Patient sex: F
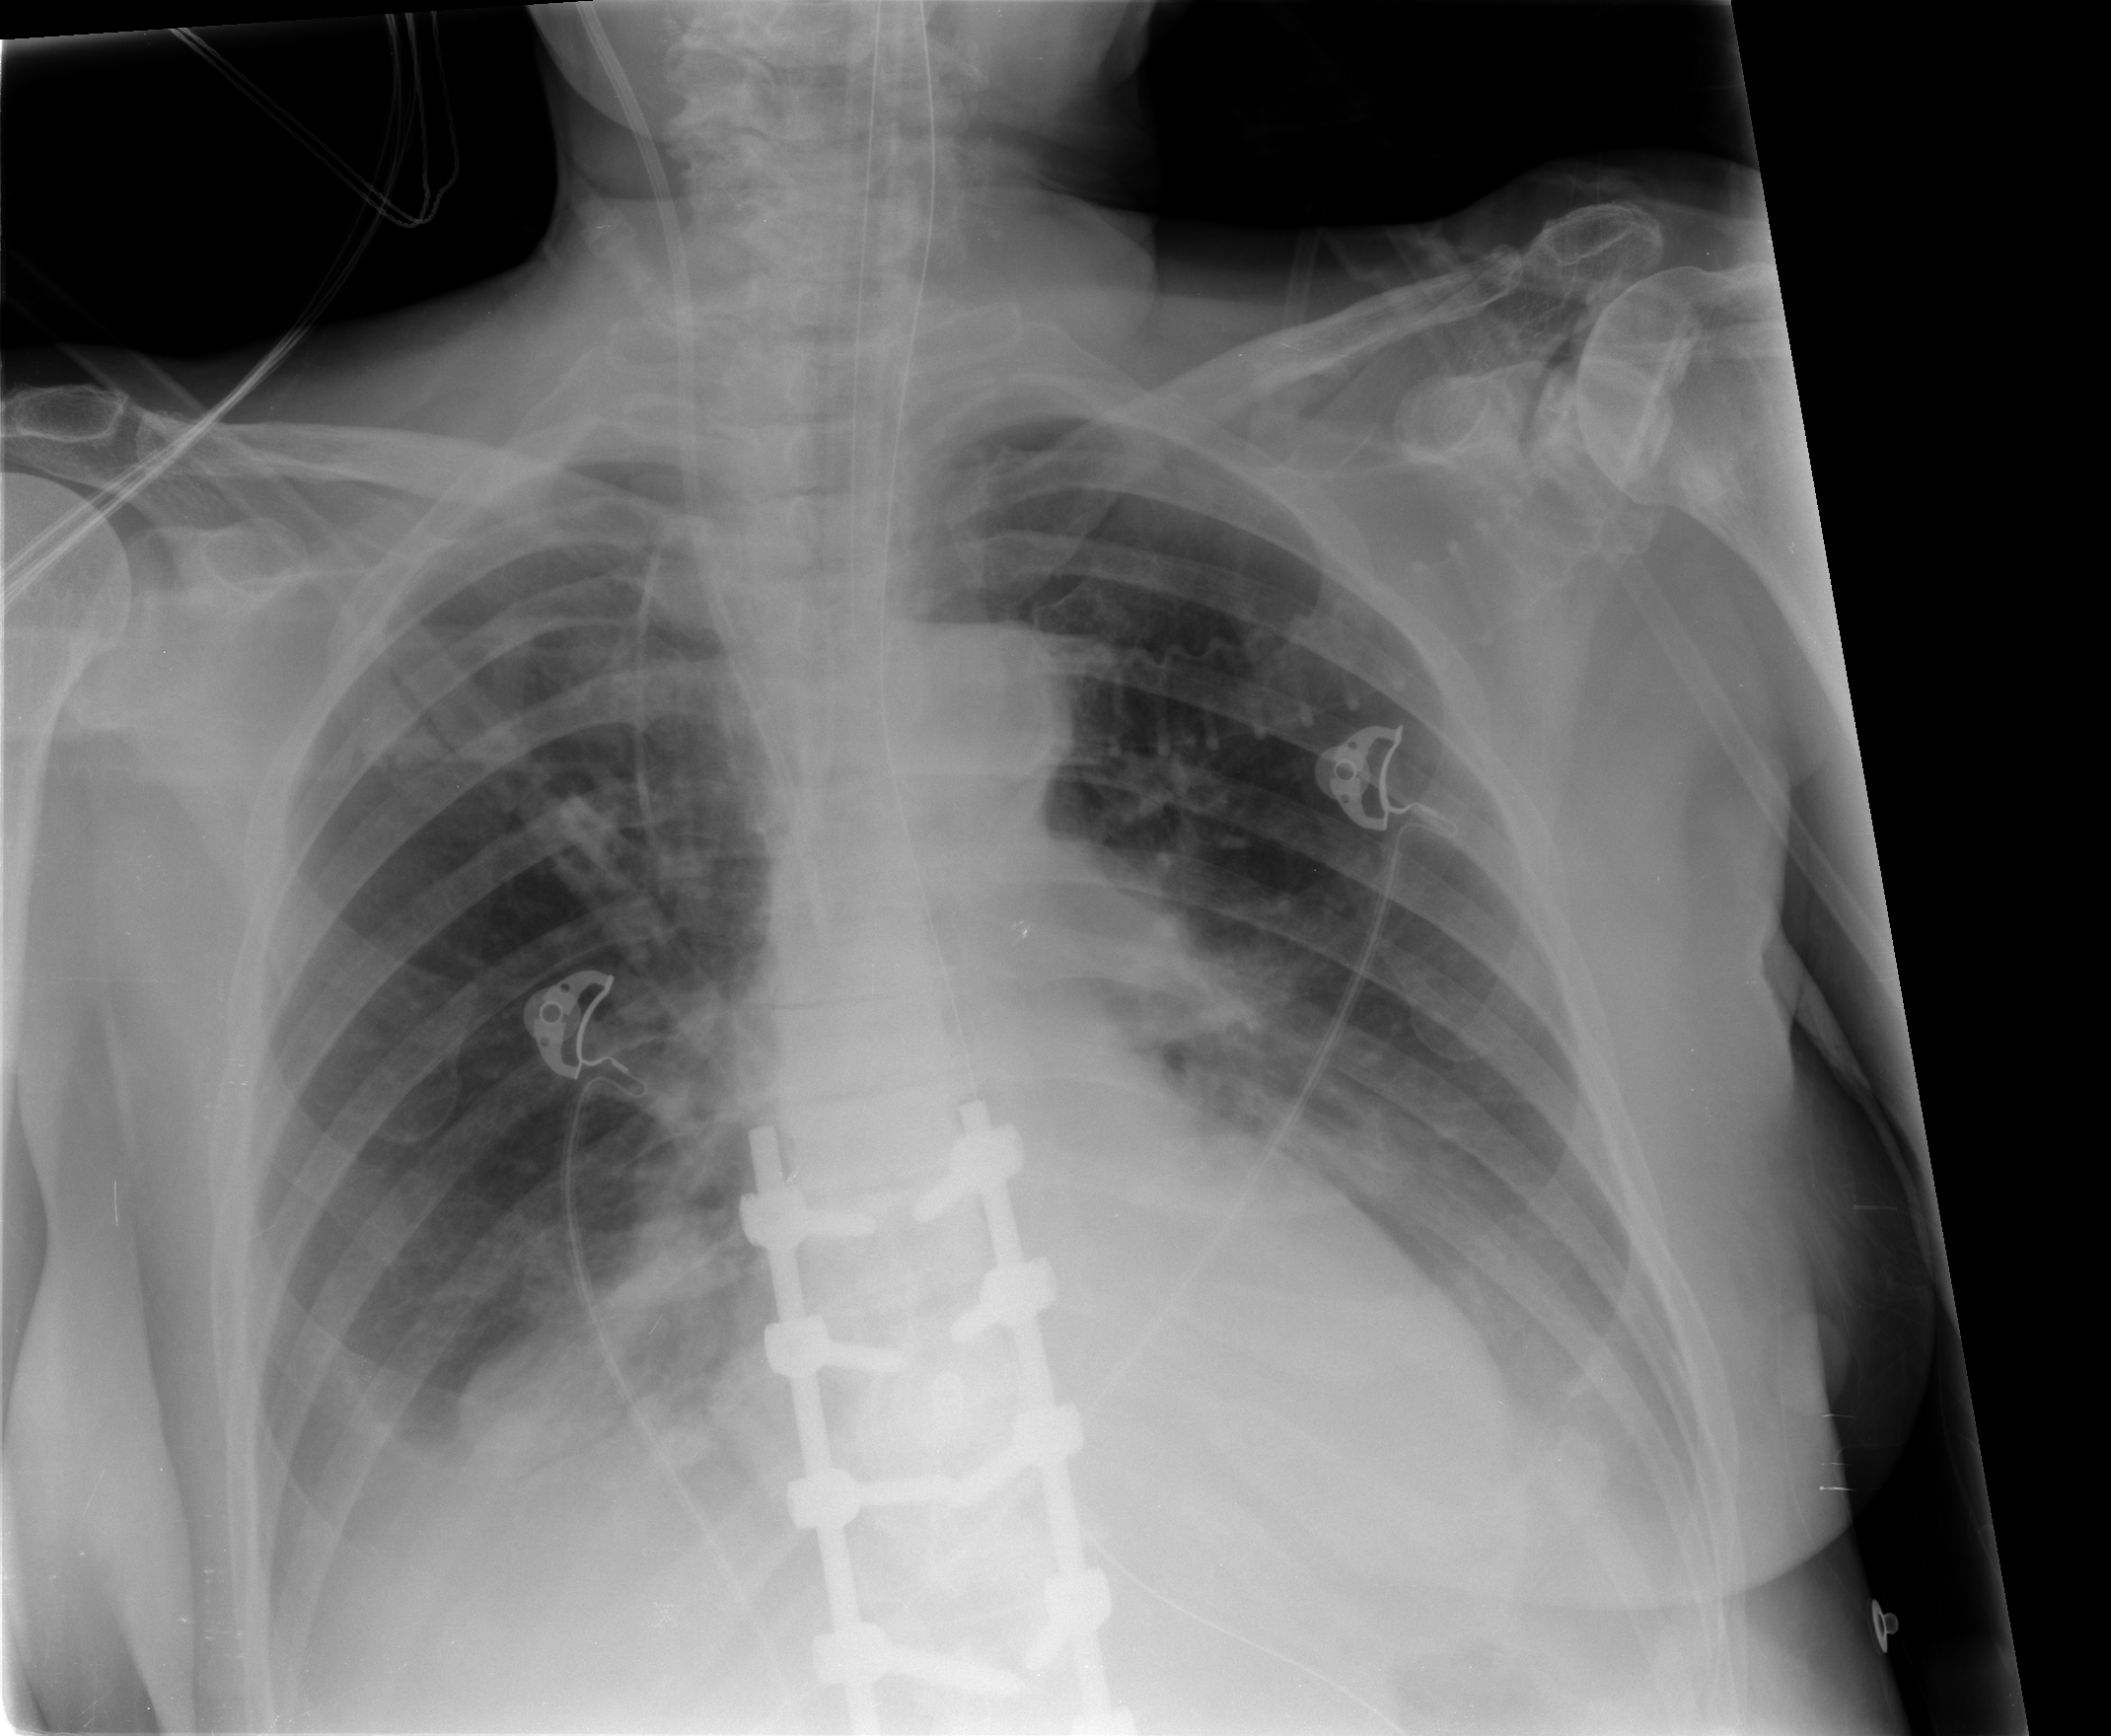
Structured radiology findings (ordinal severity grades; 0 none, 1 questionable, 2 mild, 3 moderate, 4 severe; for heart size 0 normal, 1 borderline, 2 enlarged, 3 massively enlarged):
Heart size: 0
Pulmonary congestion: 1
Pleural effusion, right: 2
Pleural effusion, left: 2
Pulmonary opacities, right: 0
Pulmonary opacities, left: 0
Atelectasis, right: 2
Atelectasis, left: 2